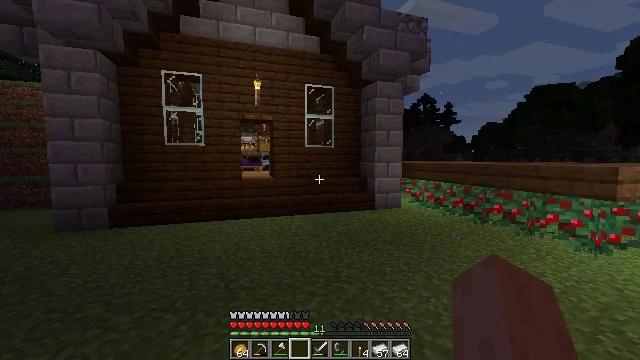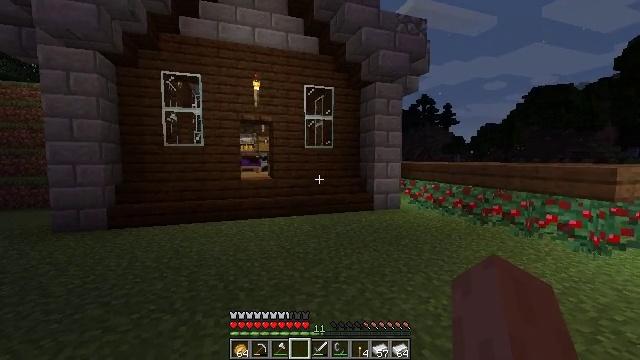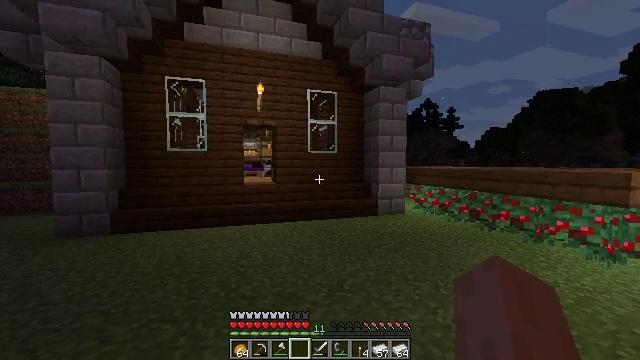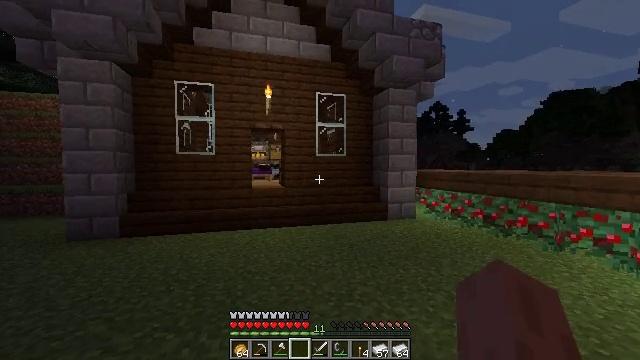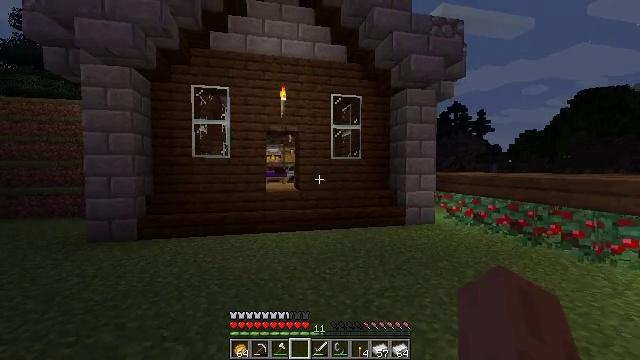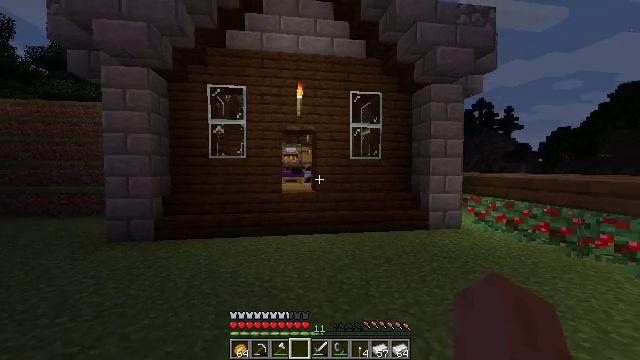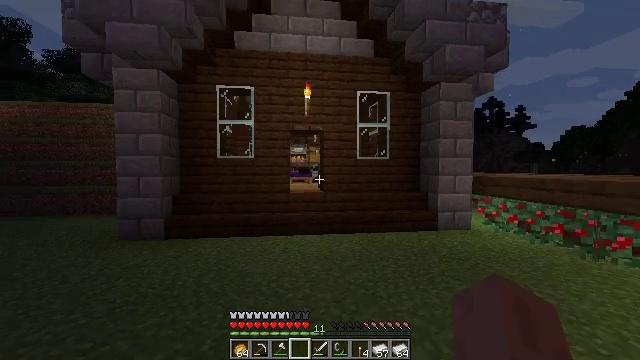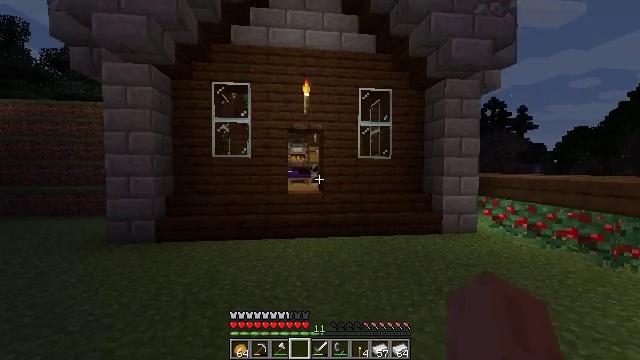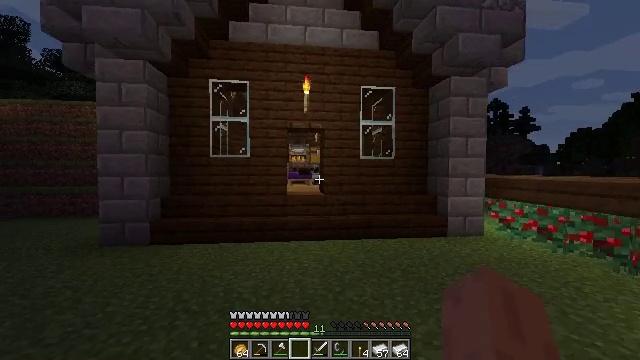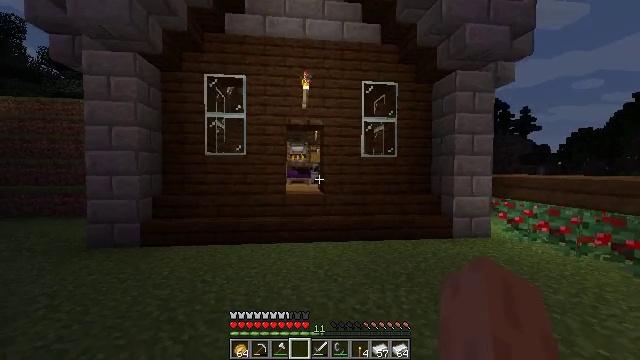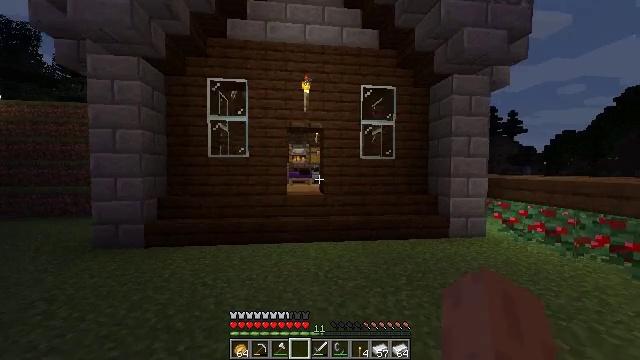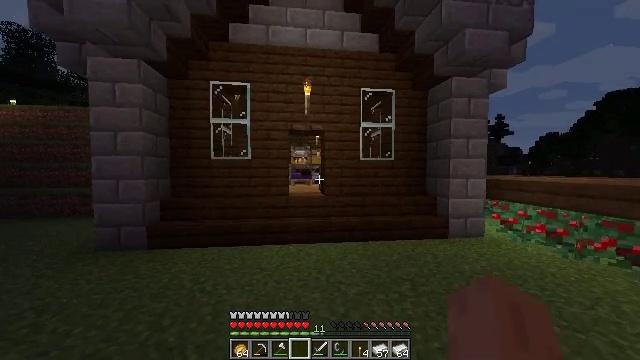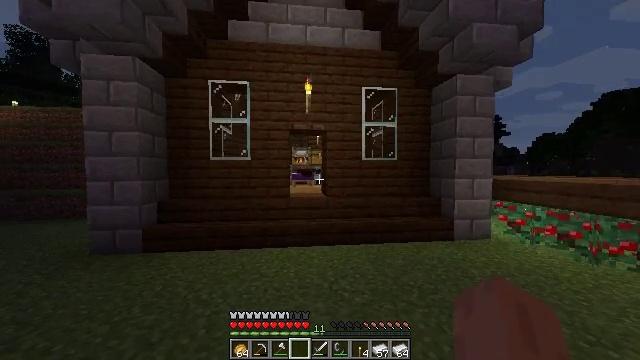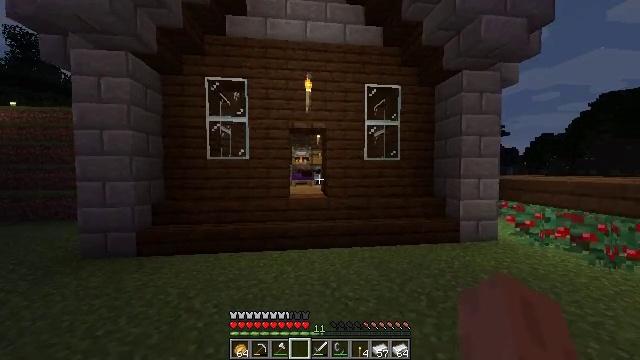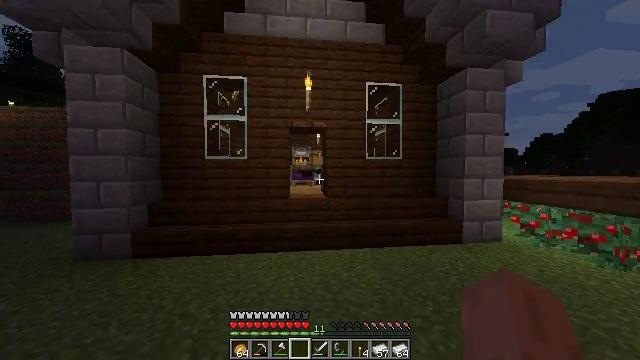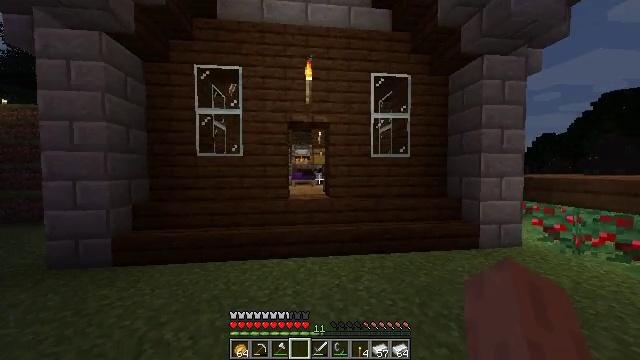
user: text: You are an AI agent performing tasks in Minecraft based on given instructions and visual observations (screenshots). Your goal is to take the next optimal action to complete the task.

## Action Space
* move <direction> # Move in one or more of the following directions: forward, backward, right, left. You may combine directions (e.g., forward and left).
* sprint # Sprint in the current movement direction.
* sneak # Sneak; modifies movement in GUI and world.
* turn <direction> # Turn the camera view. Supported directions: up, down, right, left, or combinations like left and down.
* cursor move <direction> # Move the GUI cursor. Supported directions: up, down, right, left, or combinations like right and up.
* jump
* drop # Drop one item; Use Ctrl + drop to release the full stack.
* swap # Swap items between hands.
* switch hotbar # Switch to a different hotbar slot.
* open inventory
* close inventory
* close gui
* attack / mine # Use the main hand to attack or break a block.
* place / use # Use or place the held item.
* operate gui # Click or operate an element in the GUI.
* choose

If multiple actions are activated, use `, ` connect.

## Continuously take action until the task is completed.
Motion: motion action
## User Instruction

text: Break the dirt block.
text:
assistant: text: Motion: no_op
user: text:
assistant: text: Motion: move forward, turn up
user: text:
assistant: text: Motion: move forward, turn left
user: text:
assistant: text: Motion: move forward, turn left
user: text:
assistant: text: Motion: move forward, turn left
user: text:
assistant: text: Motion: move forward, turn left
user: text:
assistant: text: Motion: move forward
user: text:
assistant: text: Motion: move forward
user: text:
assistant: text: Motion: move forward, sprint
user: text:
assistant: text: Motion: move forward, sprint
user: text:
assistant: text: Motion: move forward, sprint
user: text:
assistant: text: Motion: move forward, sprint
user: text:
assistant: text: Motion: move forward, sprint
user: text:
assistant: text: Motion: move forward
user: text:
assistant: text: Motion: move forward, sprint
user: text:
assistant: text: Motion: move forward, sprint
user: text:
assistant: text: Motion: move forward, sprint
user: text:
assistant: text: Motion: move forward, sprint
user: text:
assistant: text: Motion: move forward
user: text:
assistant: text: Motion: move forward, sprint, turn left
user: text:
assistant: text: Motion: move forward, sprint
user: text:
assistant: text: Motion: move forward, sprint
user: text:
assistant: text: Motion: move forward, sprint
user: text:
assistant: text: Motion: move forward
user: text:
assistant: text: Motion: move forward
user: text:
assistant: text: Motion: move forward
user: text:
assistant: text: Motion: move forward, sprint
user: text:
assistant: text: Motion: move forward, sprint
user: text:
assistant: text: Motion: move forward, sprint
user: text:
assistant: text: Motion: move forward